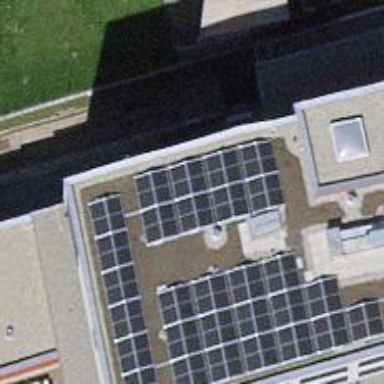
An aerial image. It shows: Solar photovoltaic panel generator.